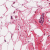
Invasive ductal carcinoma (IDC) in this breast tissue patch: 0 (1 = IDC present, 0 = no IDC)